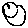
Label: smiley face